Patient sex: M
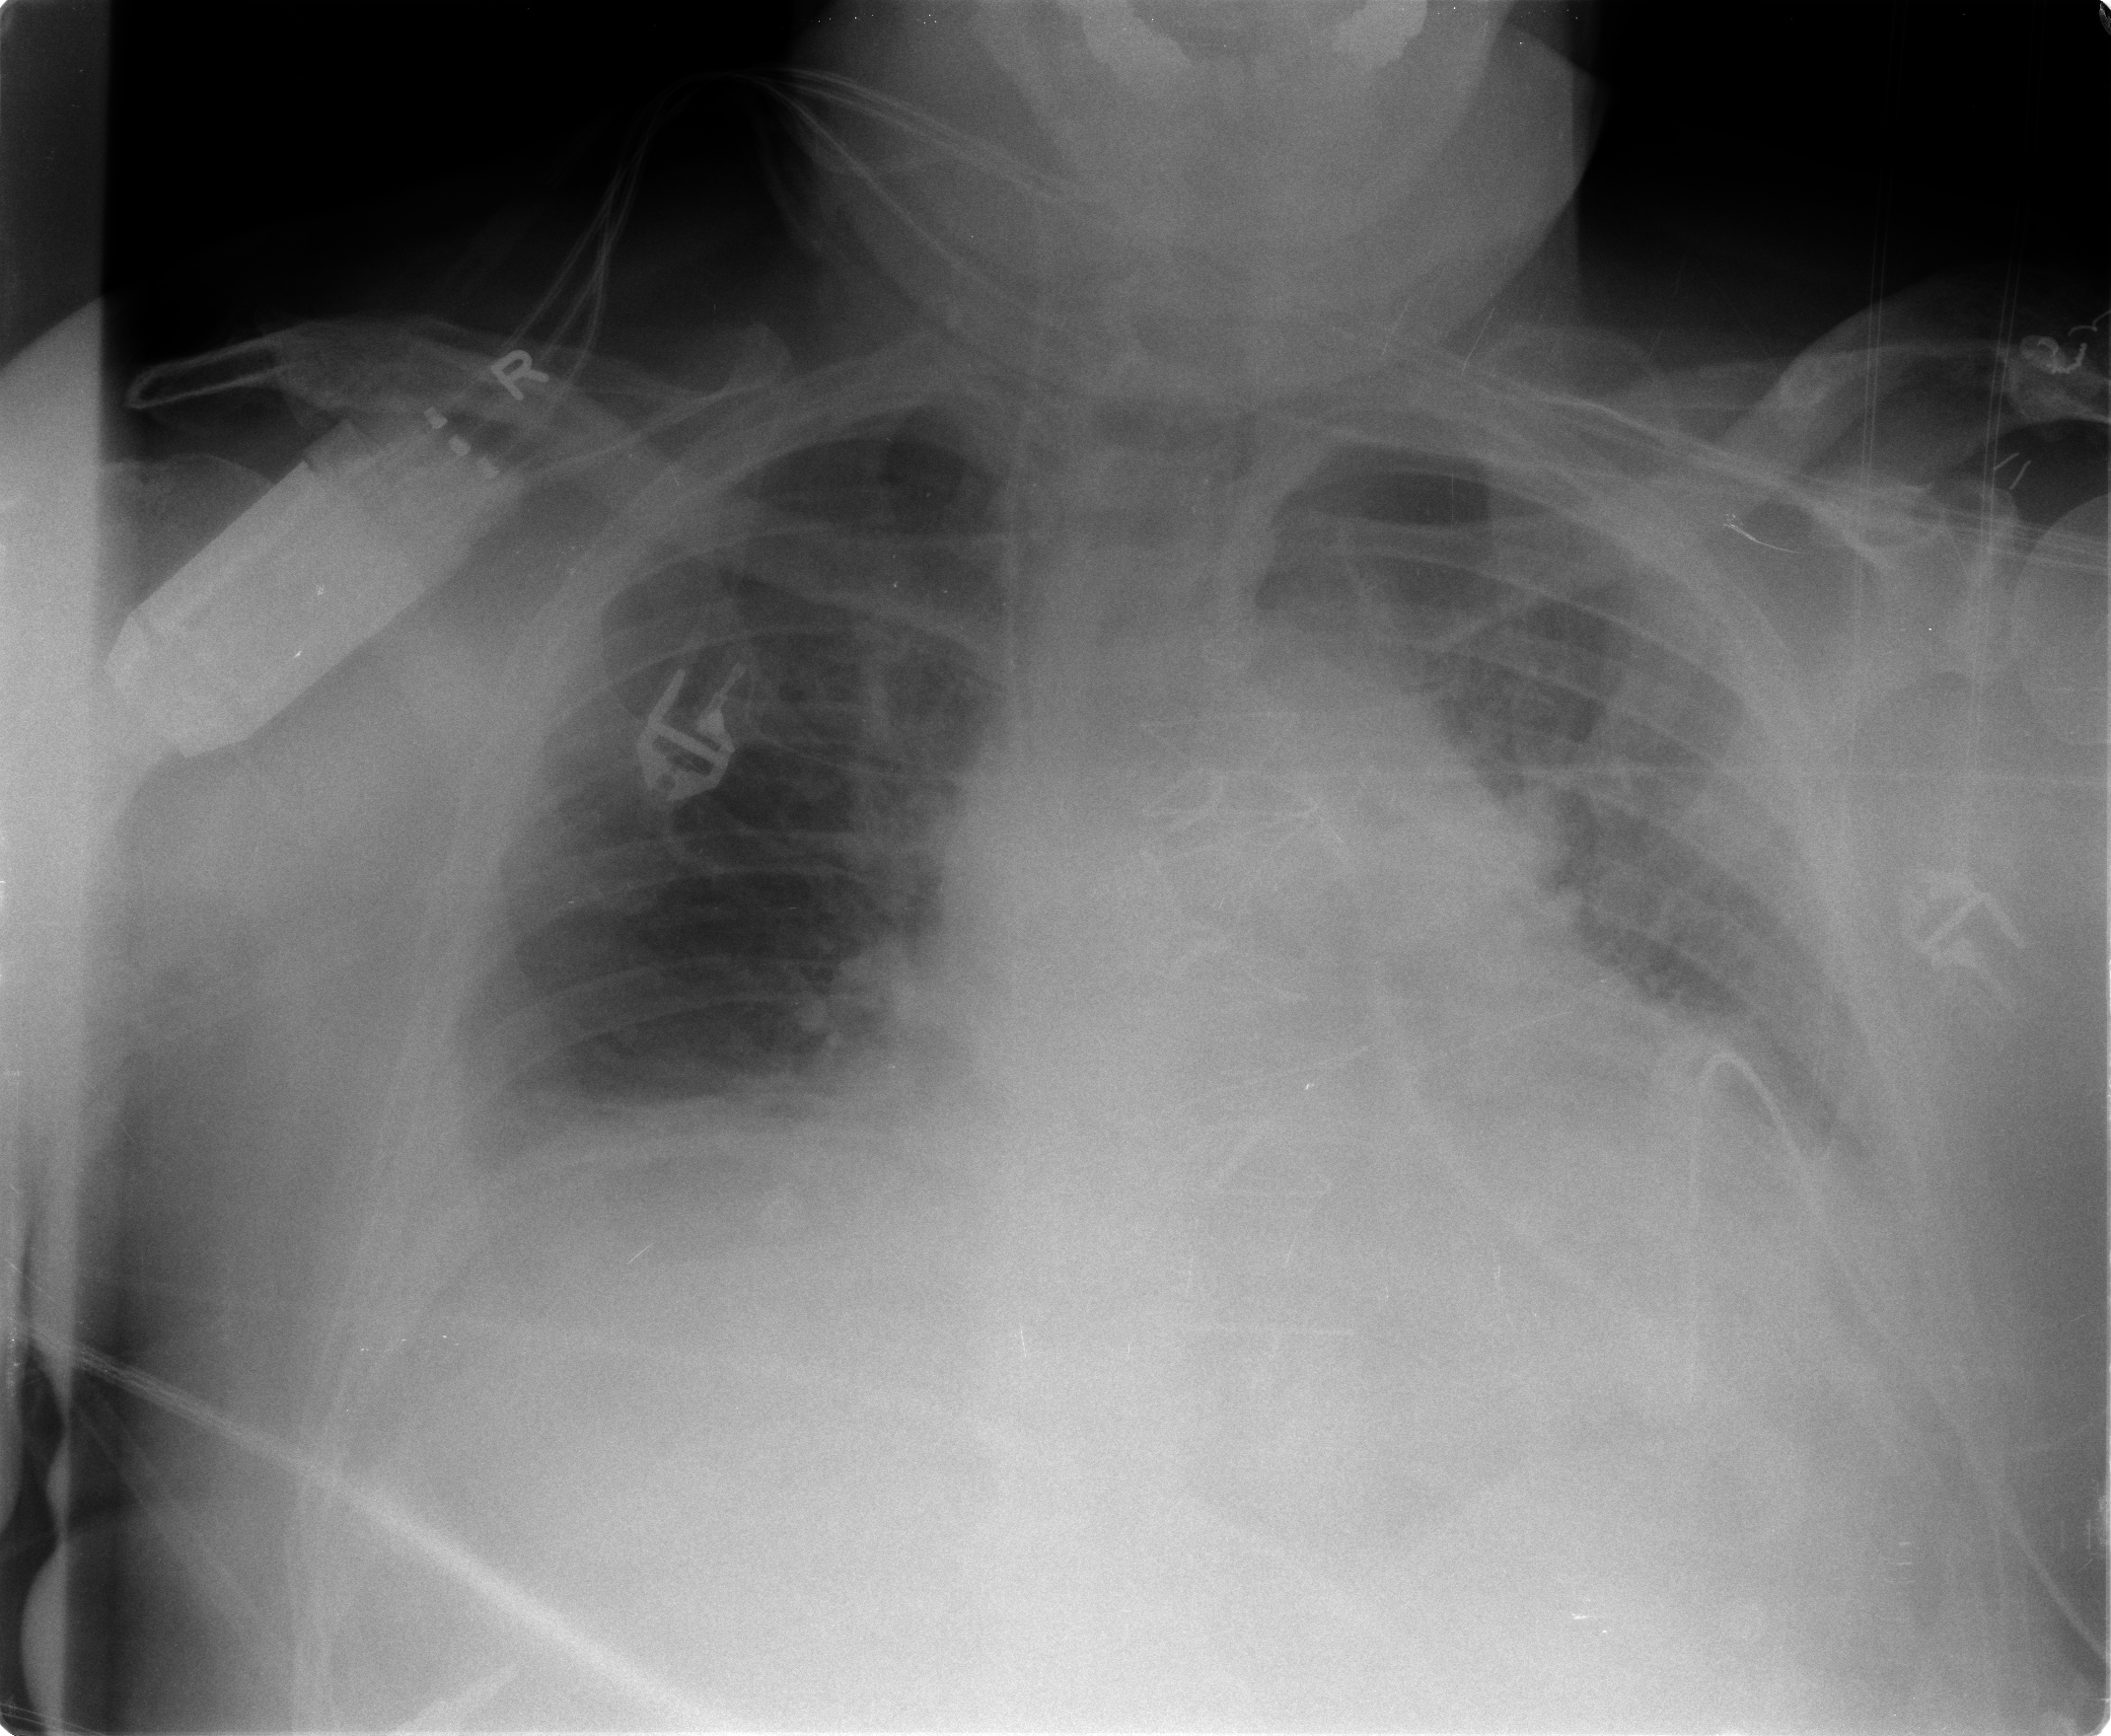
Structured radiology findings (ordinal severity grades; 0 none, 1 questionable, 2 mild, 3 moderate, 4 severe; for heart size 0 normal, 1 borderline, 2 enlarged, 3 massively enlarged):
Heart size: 3
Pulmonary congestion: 2
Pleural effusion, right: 1
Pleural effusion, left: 2
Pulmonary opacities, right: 0
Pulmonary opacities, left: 0
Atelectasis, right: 2
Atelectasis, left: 2